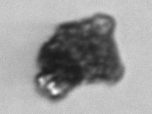
Label: Delphineis